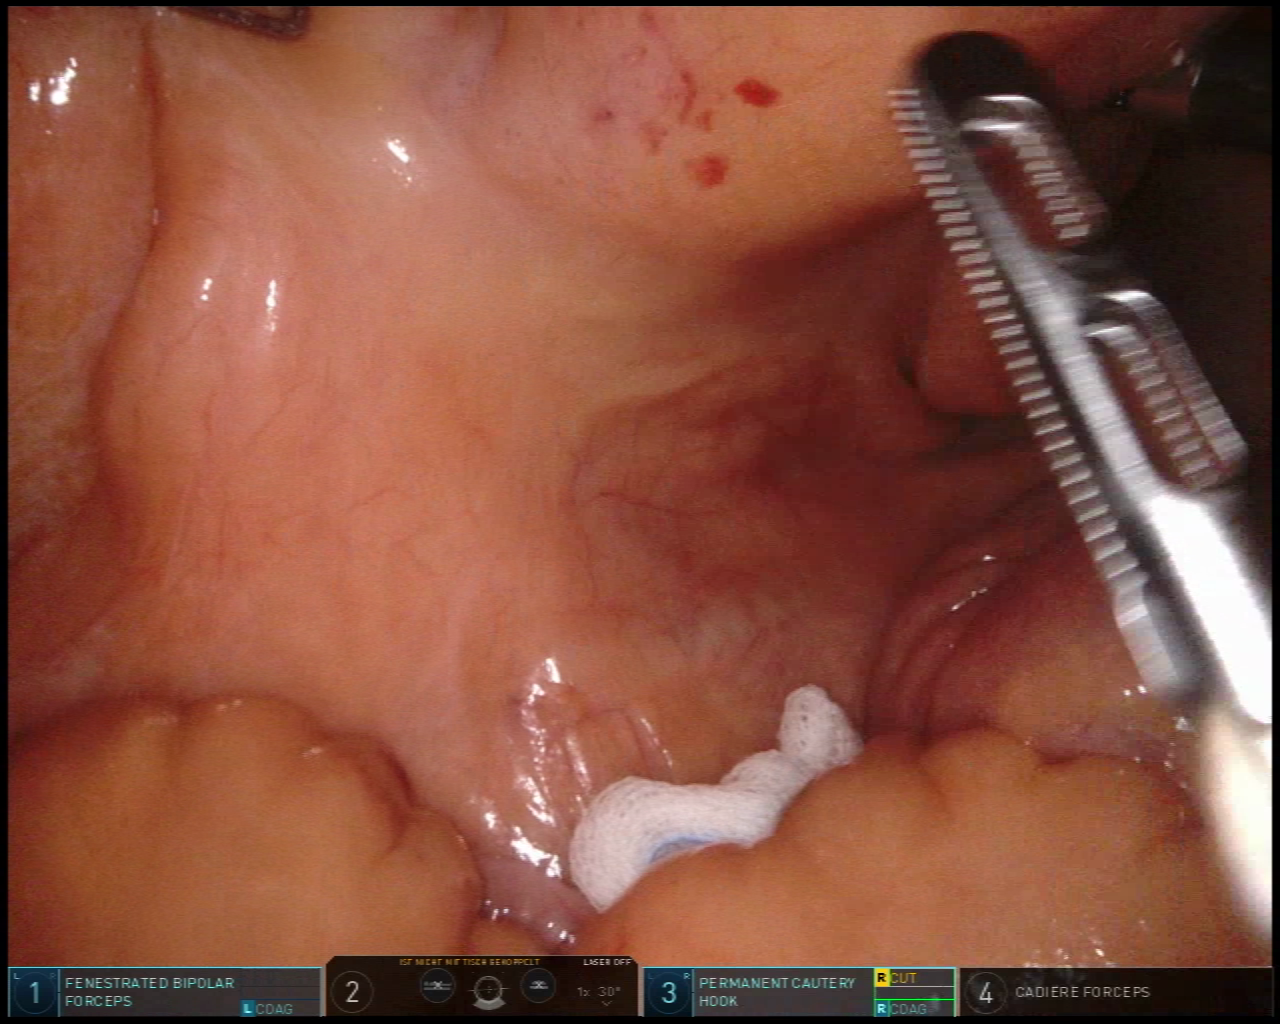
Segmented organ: small_intestine
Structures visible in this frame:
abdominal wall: yes
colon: no
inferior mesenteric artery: no
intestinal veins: no
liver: no
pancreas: no
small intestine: yes
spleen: no
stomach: no
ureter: no
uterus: no
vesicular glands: no